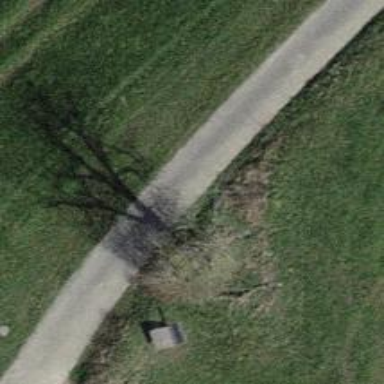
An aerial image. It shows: Bench for seating.